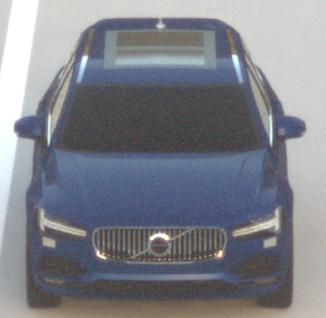
Make: Volvo
Model: V90
Detailed model: -
Model produced from: 2016
Model produced until: 2020
Doors: 5
Color: blue
Road condition: dry road
Daytime: sunrise or sunset
Contrast: low contrast